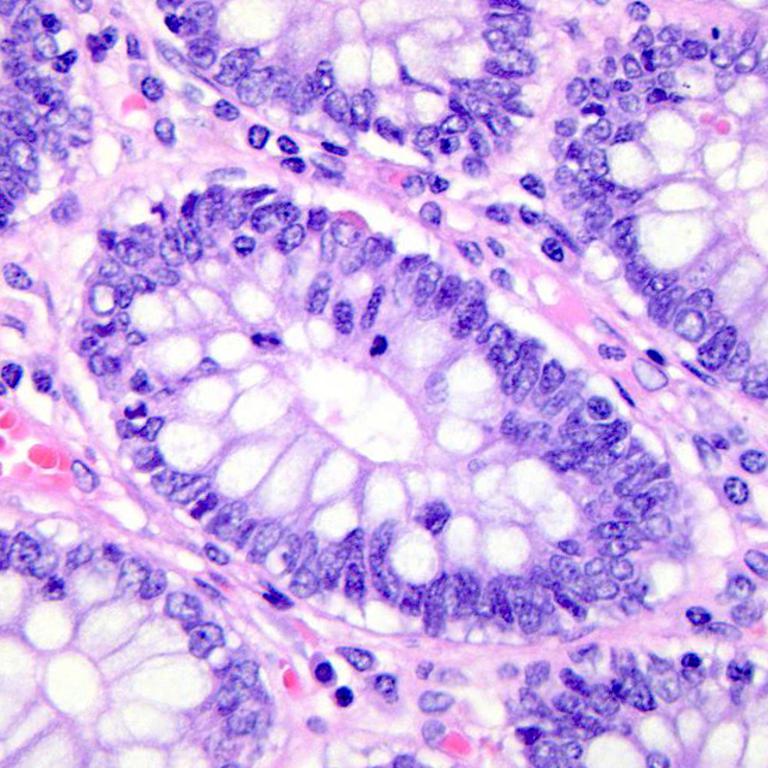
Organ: colon
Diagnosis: benign